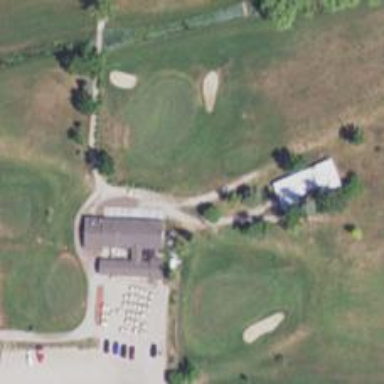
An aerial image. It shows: Path for golf carts.